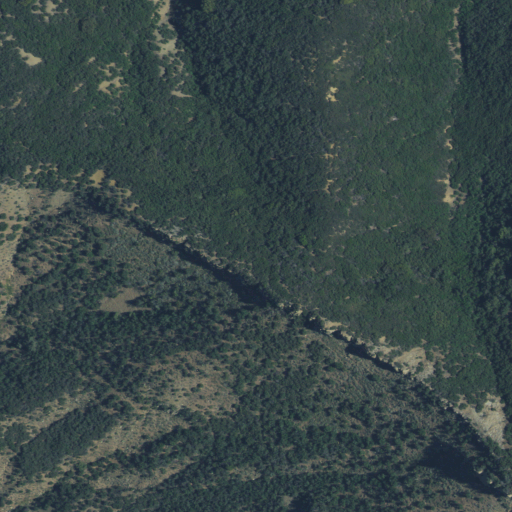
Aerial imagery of ridge(s) in California named Nordhoff Ridge containing shrub, mixed forest, and evergreen forest